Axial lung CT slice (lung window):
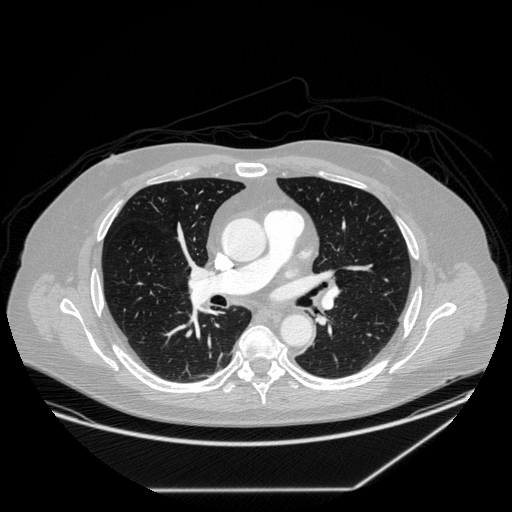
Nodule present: no